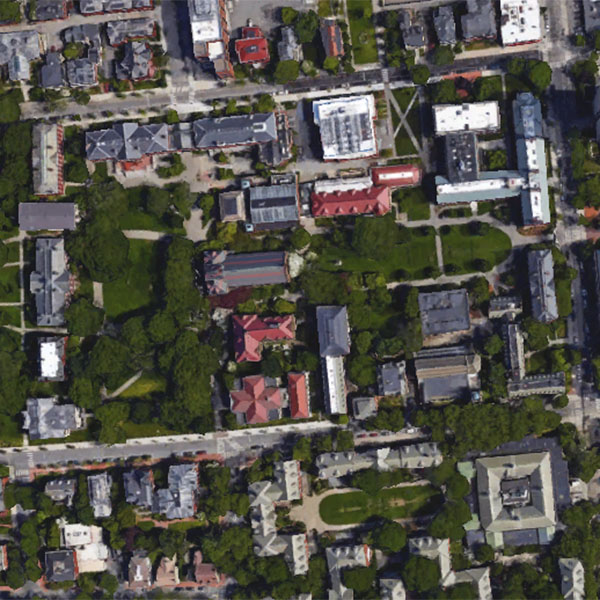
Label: School